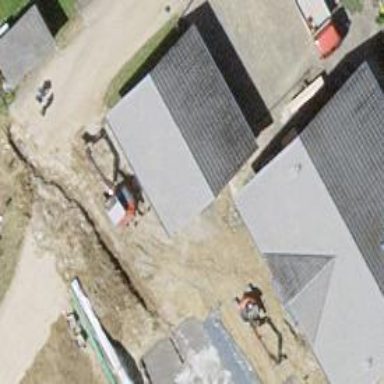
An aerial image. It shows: Garage building.